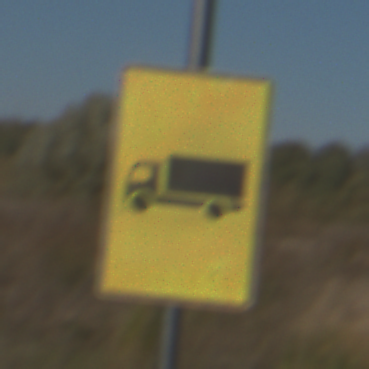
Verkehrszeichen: KFZZulaessigeGesamtmasse3Komma5TOhnePfeilsymbol
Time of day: MorningAfternoon
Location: Outdoor (Nature)
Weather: Clear
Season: Autumn
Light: Natural